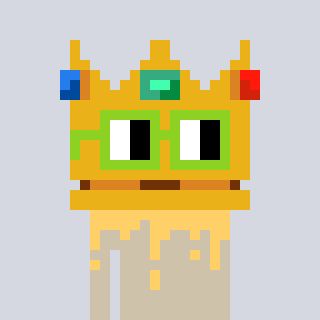
a pixel art character with square light green glasses, a crown-shaped head and a bege-colored body on a cool background